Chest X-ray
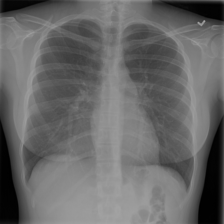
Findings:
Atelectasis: negative
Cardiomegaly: negative
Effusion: negative
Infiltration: negative
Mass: negative
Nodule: negative
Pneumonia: negative
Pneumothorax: negative
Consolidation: negative
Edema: negative
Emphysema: negative
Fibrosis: negative
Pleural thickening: negative
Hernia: negative